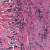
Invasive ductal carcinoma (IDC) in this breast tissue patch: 0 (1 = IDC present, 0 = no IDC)